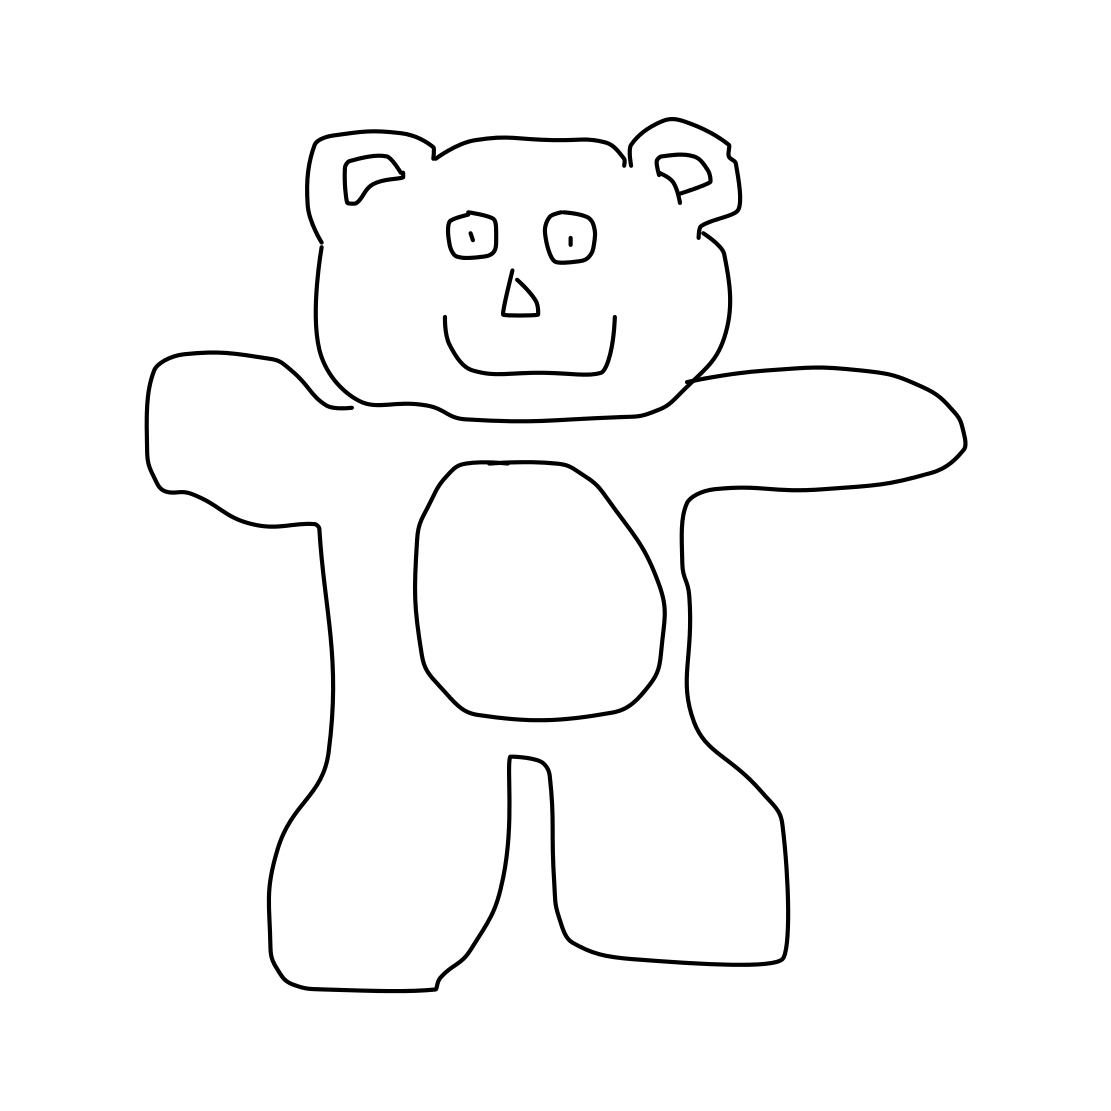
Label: teddy-bear